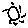
Label: sun